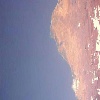
Label: water